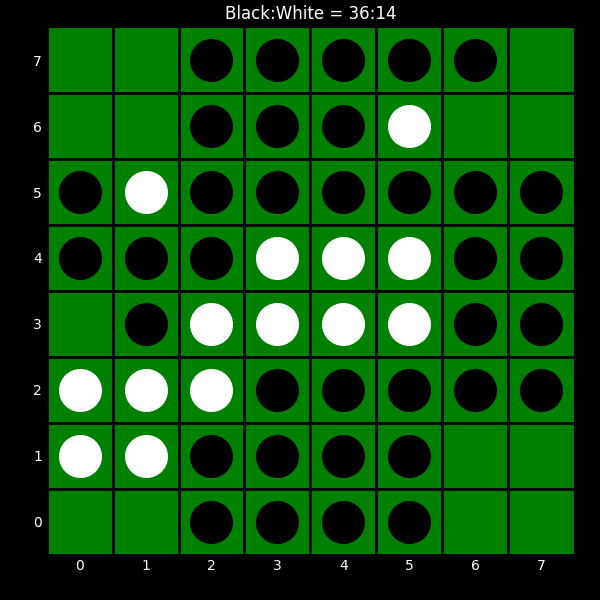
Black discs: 36
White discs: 14